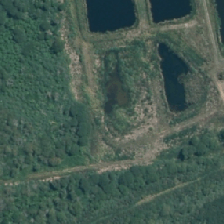
Land cover: herbaceous_freshwater_vege